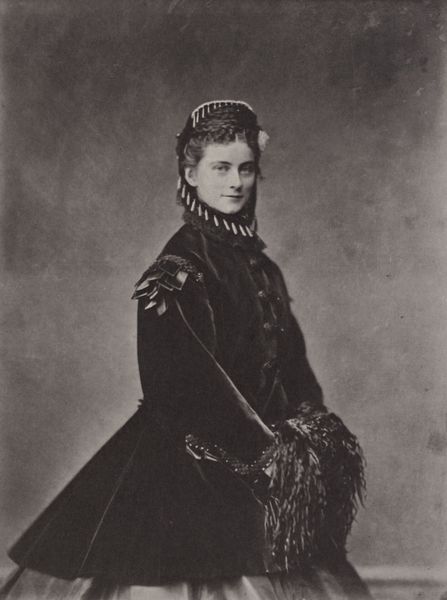
Titel: Prinzessin Sophie, Herzogin von Bayern
Künstler: Joseph Albert
Standort: München
Institution: Geheimes Hausarchiv
Schlagwörter: dunkel, kopf, schatten, weiß, mädchen, blume, elegant, frau, frisur, grau, haar, hell, hintergrund, hut, kleid, licht, nase, ohr, profil, raum, schwarz, blick, dame, schal, schleier, tuch, haube, mode, rock, schleife, jacke, jung, mütze, wand, arme, augen, blass, falten, gesicht, haarschmuck, kleidung, kragen, samt, ärmel, bildnis, portrait, porträt, fransen, haare, kostüm, mantel, stehend, adel, england, krone, locken, potrait, prinzessin, schulter, seide, vornehm, fell, kopfbedeckung, lächeln, taille, seitlich, haltung, zöpfe, russland, winter, sepia, kopftuch, zopf, pupillen, atelier, edel, knöpfe, gehrock, kniestück, knopfleiste, satin, foto, fotografie, photographie, stolz, schwarz-weiß, dreiviertel, uniform, soldat, epauletten, hütchen, offizier, schulterklappen, stehkragen, kranz, photo, biedermeier, muff, halbprofil, portät, knopfreihe, prinz, zugewandt, freundlich, fotographie, aufnahme, krinoline, reifrock, tailliert, quasten, studio, sissi, bräutigam, fra, samtjacke, atelieraufnahme, englang, königssohn, kurzmantel, porträtfoto, dreiviertelpose, prpfil, schwarzes kleid, 1890, 19. jh., 19 jahrhundert, pelzmuff, 3/4, bildnis#, dame mit muff, kaiserin elisabeth, geflöchten, stnad, halbportraitfoto, frau 1910 tracht